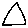
Label: triangle